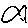
Label: fish